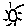
Label: sun